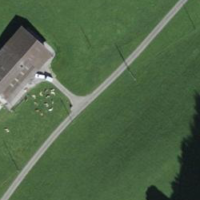
EUNIS habitat code: 24
Species observed at this site:
Vicia sylvatica